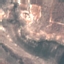
Land use / land cover class: HerbaceousVegetation